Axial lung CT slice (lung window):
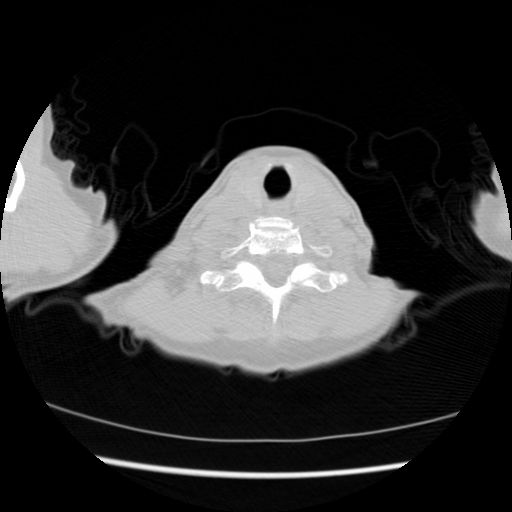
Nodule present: no